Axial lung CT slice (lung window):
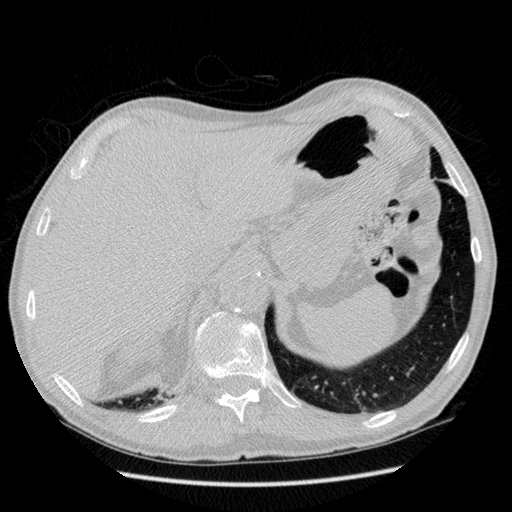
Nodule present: no